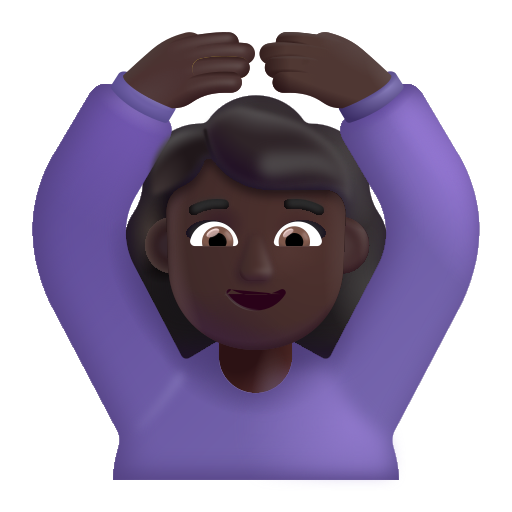
woman gesturing ok color dark